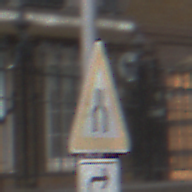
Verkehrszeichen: VerengteFahrbahn
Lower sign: RichtungsangabeDurchPfeile5
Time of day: MorningAfternoon
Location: Outdoor (Urban)
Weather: Overcast
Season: NotSpecified
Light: Natural